Question: What is the reading of the measurement in the image?
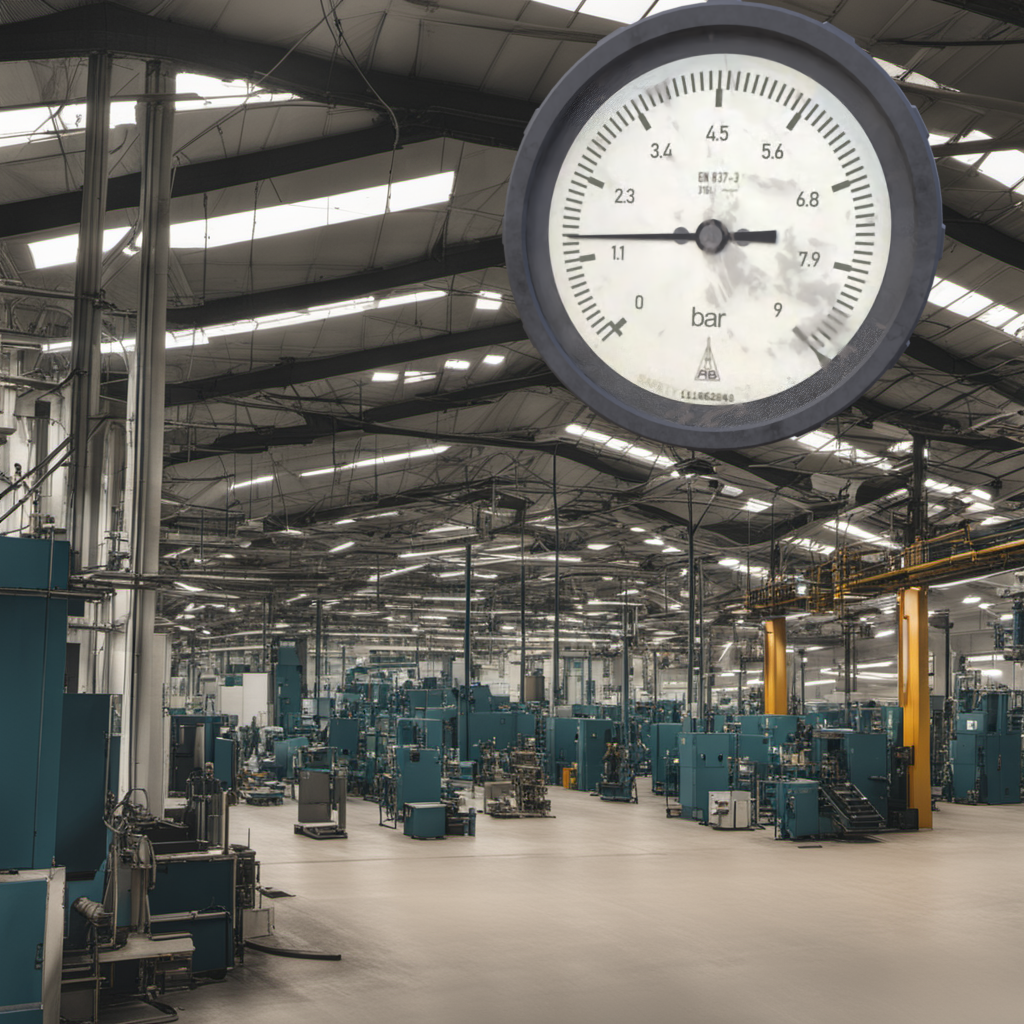
Answer: The result is 1.48
Question: What is the value range of this measurement?
Answer: The range is from 0 to 9
Question: What is the minimum and maximum reading range of this measurement?
Answer: The minimum value is 0 and the maximum value is 9